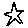
Label: star